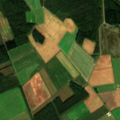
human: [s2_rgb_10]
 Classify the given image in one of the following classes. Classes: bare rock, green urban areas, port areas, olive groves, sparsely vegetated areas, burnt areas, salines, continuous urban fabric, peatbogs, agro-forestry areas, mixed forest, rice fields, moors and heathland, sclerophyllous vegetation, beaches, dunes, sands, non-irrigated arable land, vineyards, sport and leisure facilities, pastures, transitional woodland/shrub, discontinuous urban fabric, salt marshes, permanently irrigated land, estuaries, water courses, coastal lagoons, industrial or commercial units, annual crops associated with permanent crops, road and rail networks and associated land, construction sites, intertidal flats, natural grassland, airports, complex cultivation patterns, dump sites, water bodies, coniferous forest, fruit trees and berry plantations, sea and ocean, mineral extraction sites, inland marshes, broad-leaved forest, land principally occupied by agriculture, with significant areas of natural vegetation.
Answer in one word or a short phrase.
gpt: non-irrigated arable land, coniferous forest, mixed forest